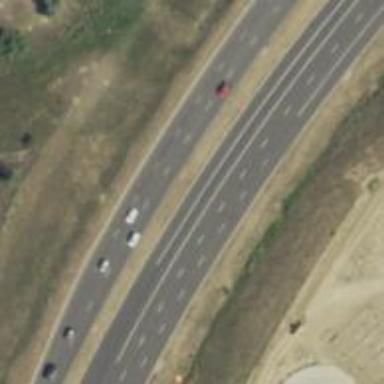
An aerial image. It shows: Expressway with asphalt surface classified as trunk highway.